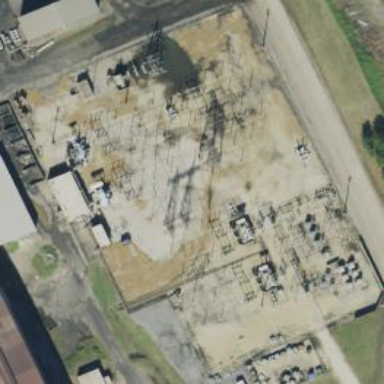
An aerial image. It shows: Industrial power substation surrounded by fence.